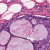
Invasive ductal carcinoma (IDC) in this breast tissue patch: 0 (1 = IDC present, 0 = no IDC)